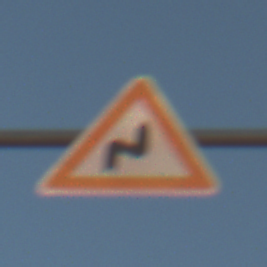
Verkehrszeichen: DoppelkurveRechts
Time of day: SunriseSunset
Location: Outdoor (Nature)
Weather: PartlyCloudy
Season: NotSpecified
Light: Natural